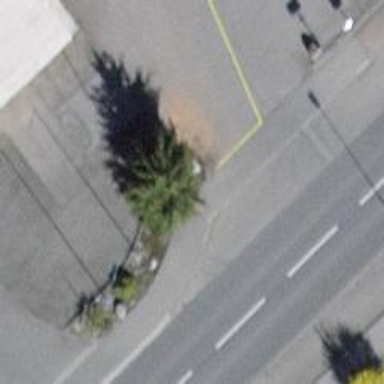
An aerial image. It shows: Bus stop with platform for public transport.